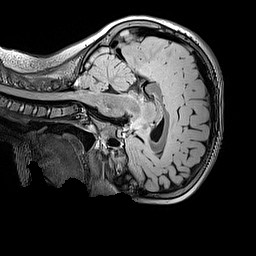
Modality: FLAIR
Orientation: sagittal
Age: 9
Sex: female
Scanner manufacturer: siemens
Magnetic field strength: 3 T
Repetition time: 5 s
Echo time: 0.388 s